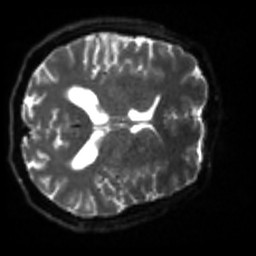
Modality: sbref
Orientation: axial
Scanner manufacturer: siemens
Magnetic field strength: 3 T
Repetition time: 4 s
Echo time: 0.0594 s